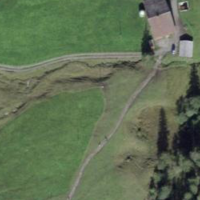
EUNIS habitat code: 24
Species observed at this site:
Dactylorhiza majalis
Vicia sepium
Silene dioica